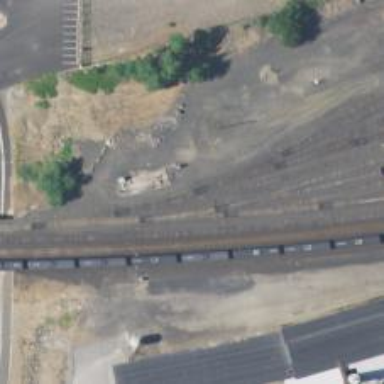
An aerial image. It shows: Railway yard.